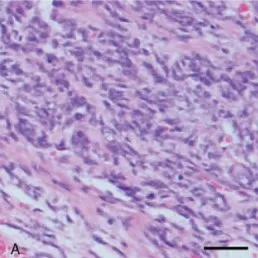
The postoperative pathology examination results were consistent with the diagnosis of MPNST. H&E x 100.
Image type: pathology (h&e)